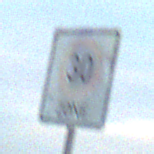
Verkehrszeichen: BeginnZone30
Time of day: SunriseSunset
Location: Outdoor (RoadRail)
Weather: PartlyCloudy
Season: NotSpecified
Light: Natural